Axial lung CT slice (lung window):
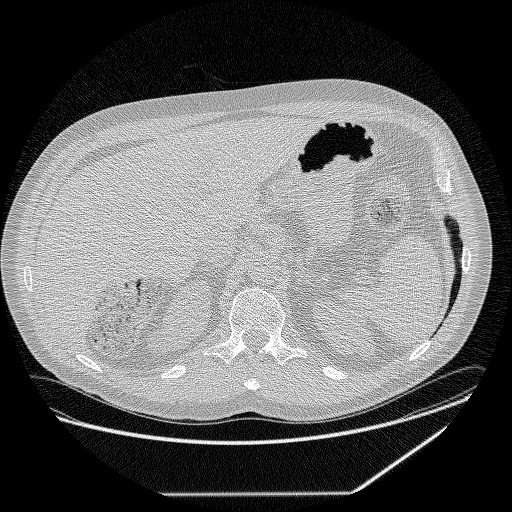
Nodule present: no